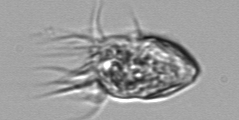
Label: Strombidium_morphotype1